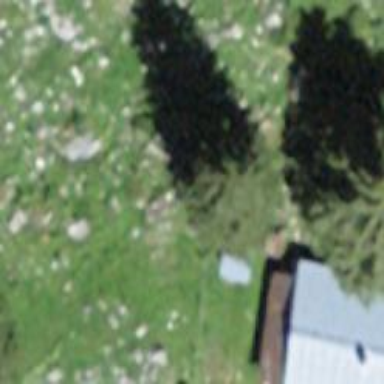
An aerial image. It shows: Needle-leaved tree in natural setting.